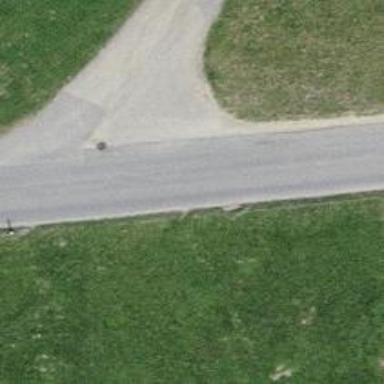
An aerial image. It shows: Unclassified road.